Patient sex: M
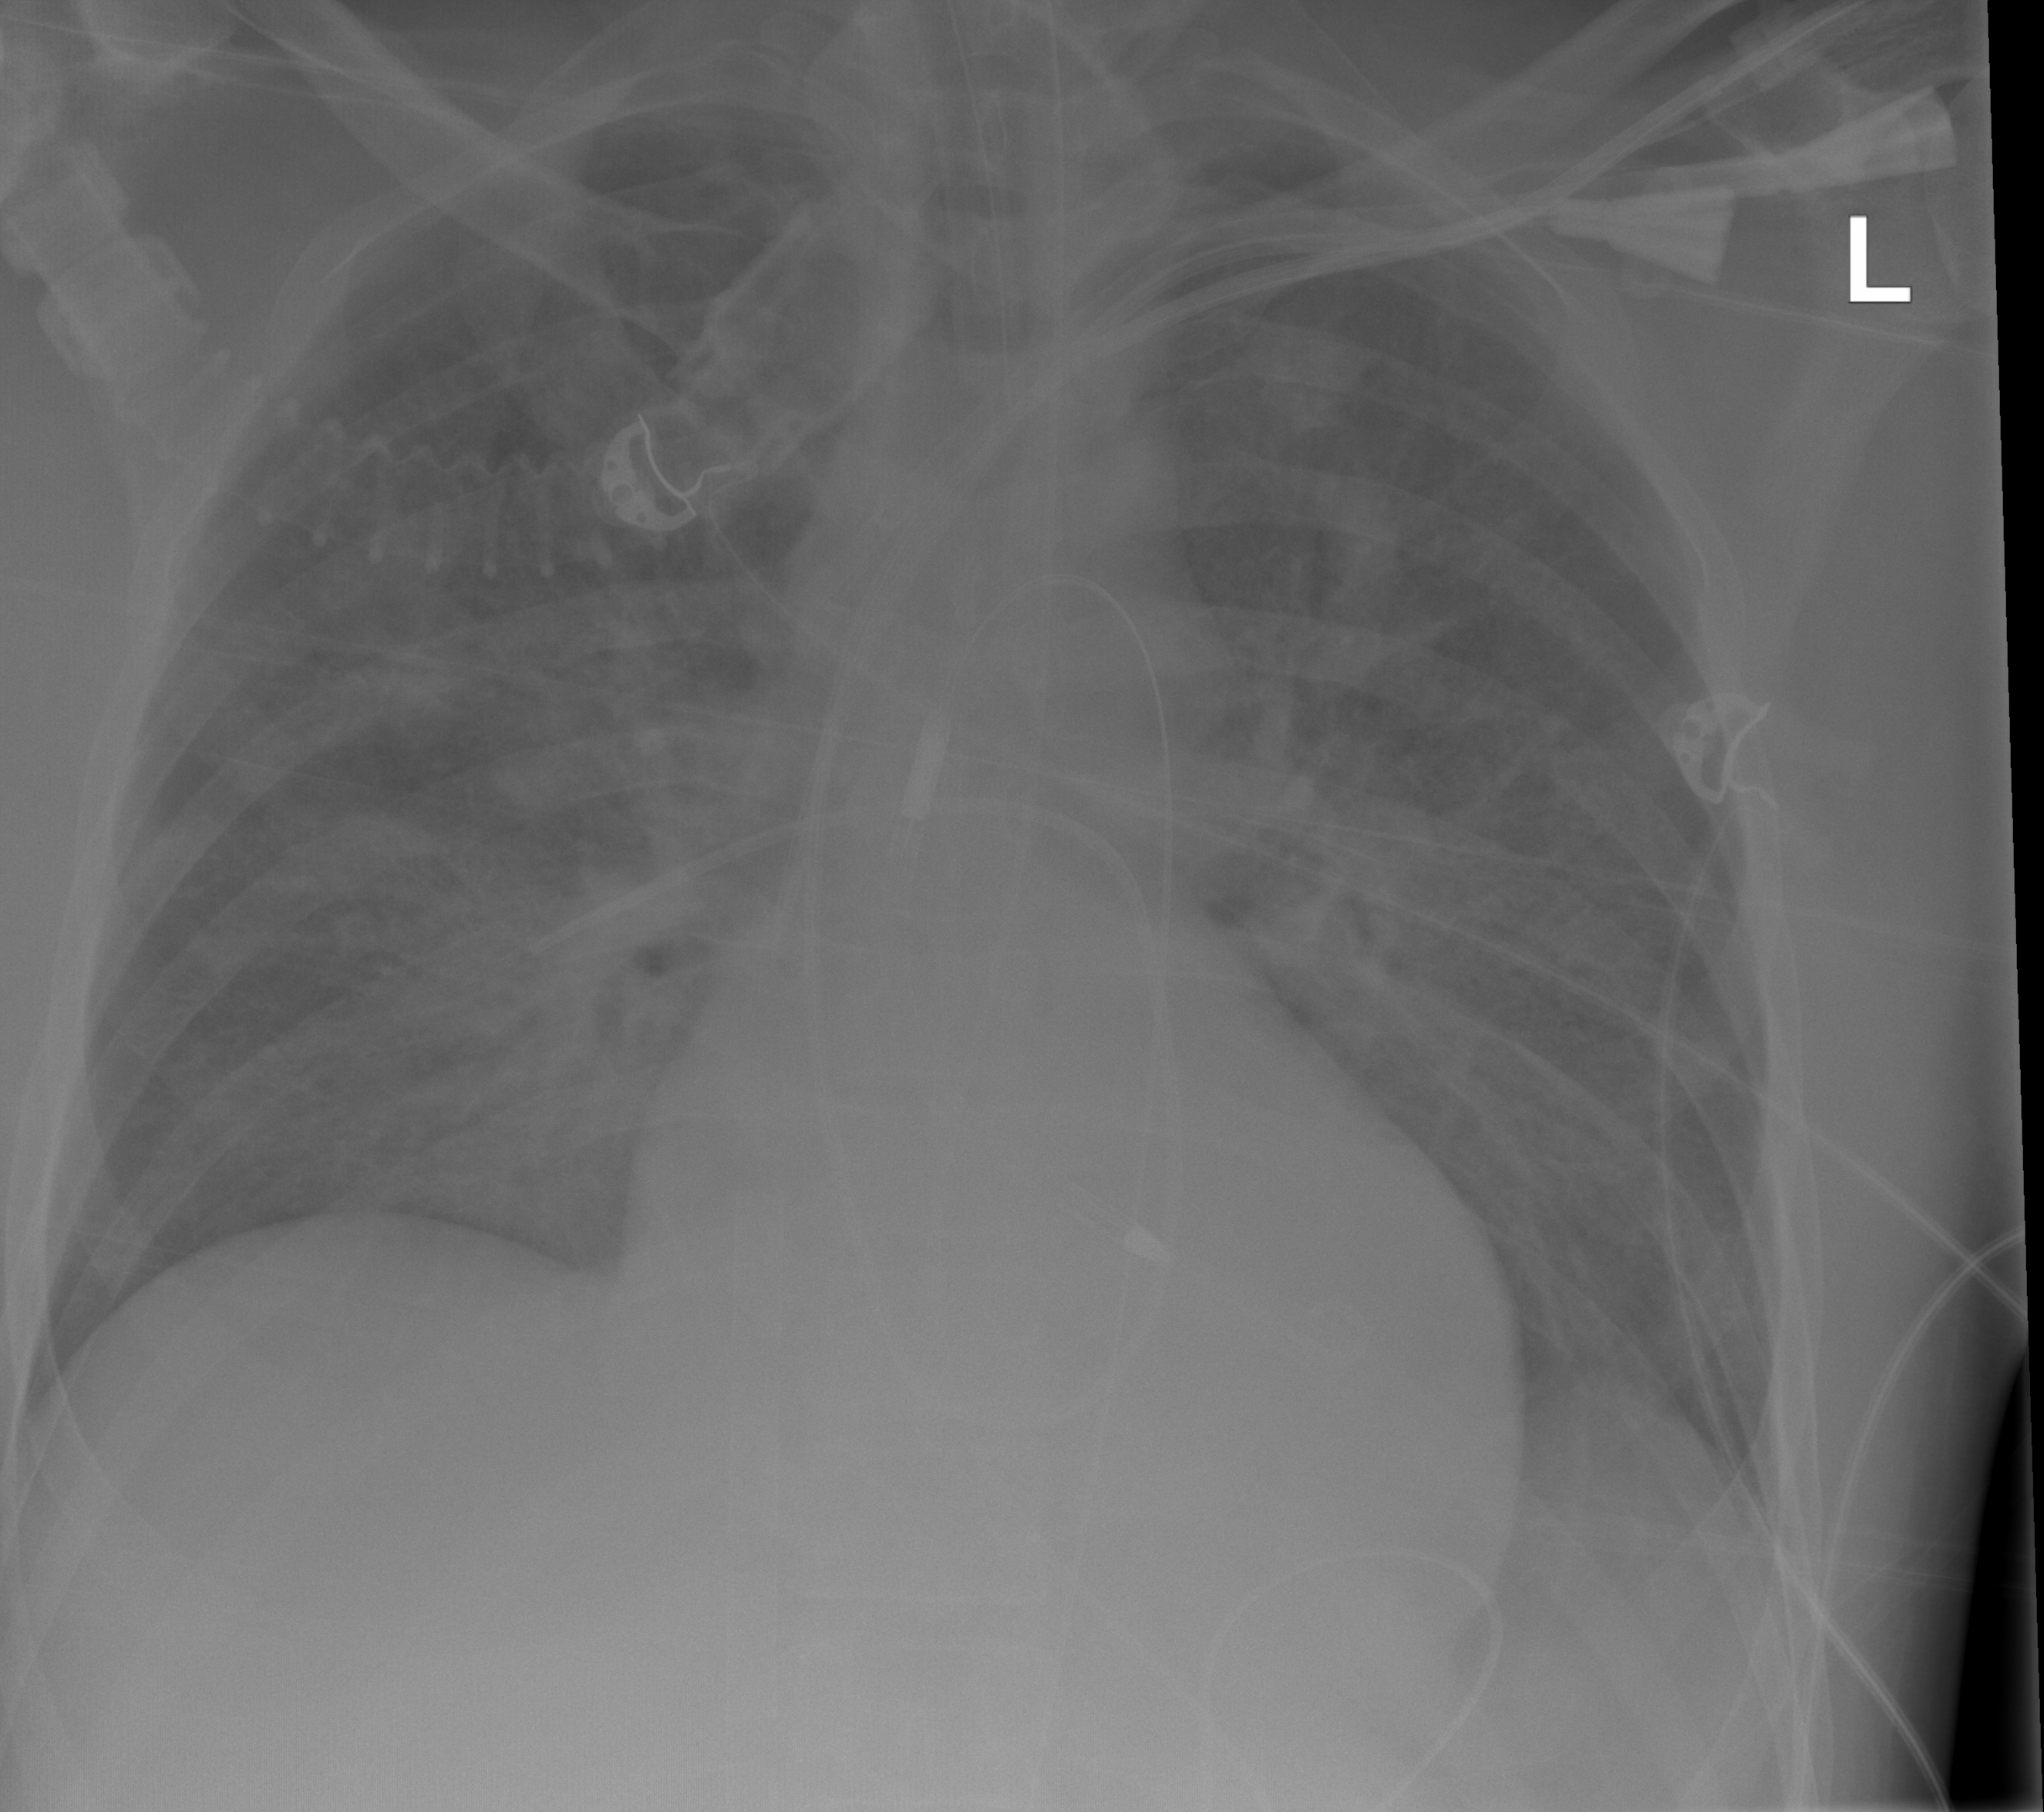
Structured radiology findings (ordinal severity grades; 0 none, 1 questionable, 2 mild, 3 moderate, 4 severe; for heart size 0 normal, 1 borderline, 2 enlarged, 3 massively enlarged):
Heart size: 0
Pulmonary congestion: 3
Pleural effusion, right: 0
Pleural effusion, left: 0
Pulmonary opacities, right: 3
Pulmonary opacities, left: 3
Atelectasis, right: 0
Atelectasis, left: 0